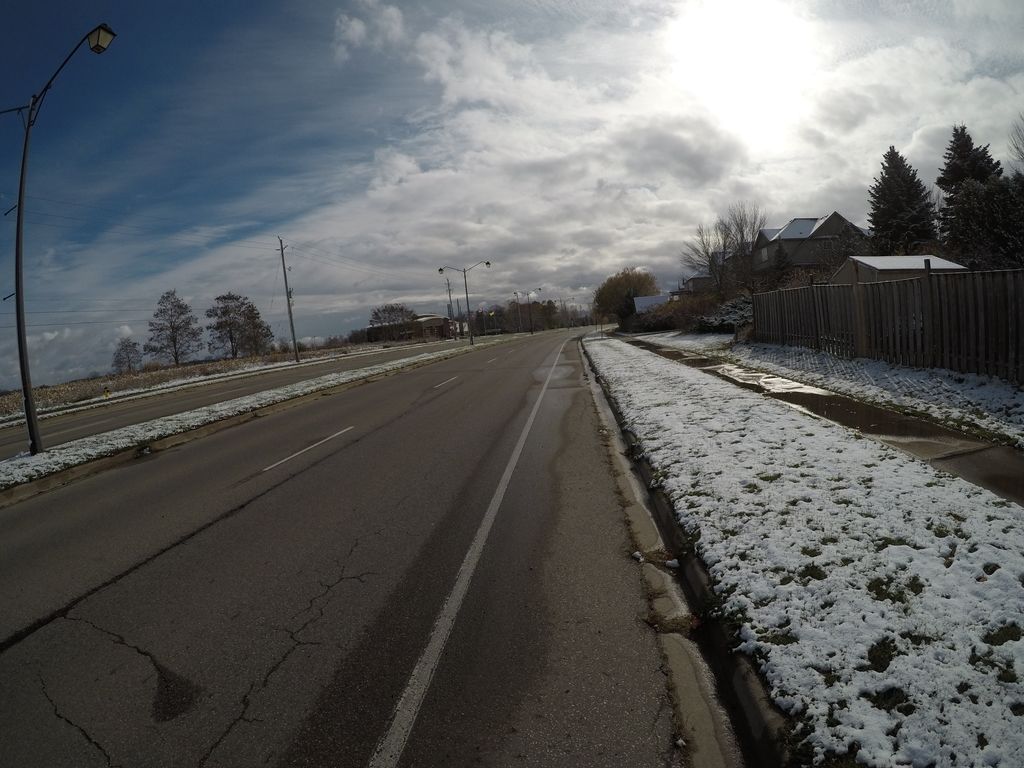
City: kitchener-waterloo